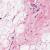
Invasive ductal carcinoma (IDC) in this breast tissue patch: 0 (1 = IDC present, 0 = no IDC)